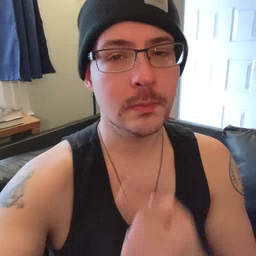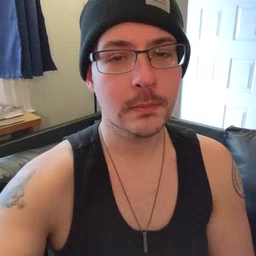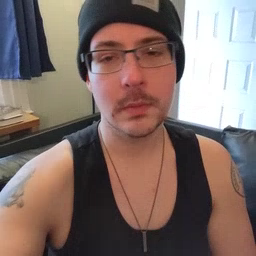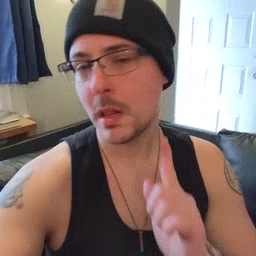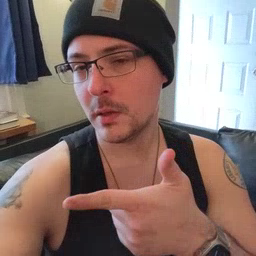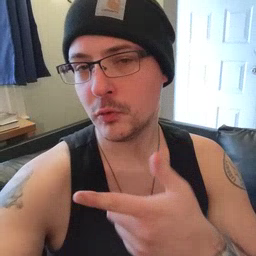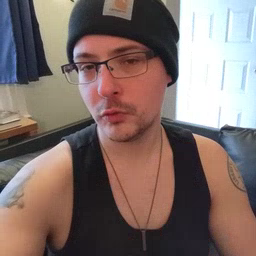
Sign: later